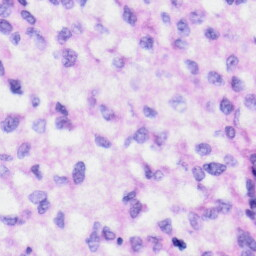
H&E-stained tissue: Liver